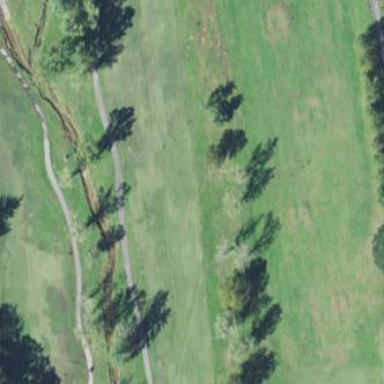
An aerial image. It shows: Driving range for golf on grass.